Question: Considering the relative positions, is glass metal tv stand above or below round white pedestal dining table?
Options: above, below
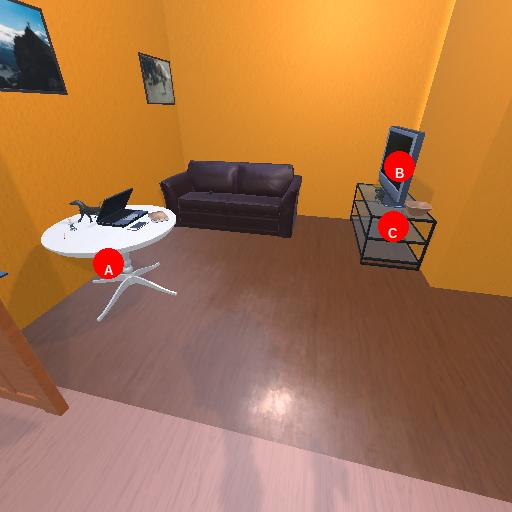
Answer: above